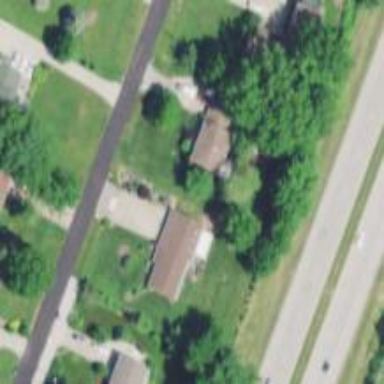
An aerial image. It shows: Driveway.